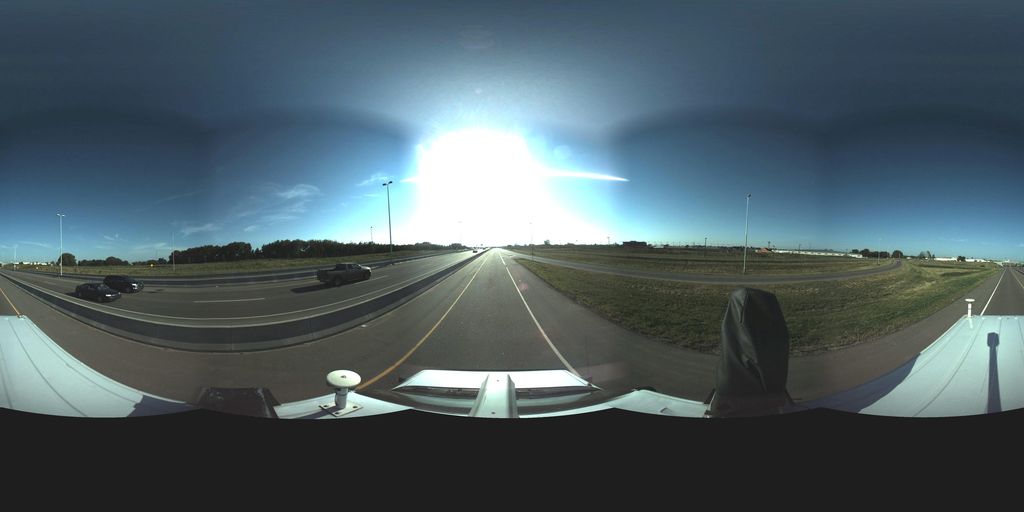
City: saskatoon